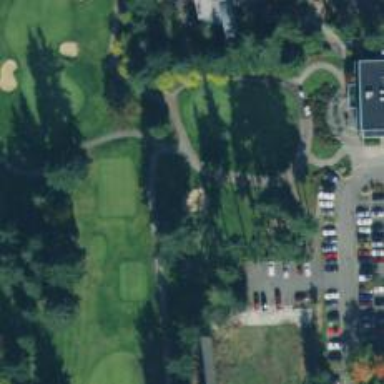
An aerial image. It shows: Path designated for golf carts.